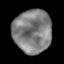
Tissue: lung
Cell type: Epithelial cells
Senescence score: 0.2378
Nuclear area (px): 1622
Mean DAPI intensity: 127.419